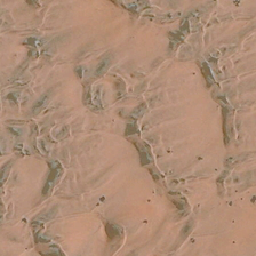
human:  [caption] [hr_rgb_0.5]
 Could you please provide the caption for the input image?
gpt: There are some rivers in the reddish brown desert, and there is water in some places.

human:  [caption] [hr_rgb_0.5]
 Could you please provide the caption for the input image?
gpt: curved dark wrinkles can be seen in this reddish brown desert .

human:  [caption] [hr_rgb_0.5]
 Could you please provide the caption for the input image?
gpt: Some red brown deserts have some water in the river.

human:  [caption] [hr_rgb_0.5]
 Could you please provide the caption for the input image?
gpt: there is layer upon layer of peaks and knolls in the desert .

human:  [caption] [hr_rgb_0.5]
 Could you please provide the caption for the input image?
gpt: on the red brown desert there are some river canals with water in some parts.